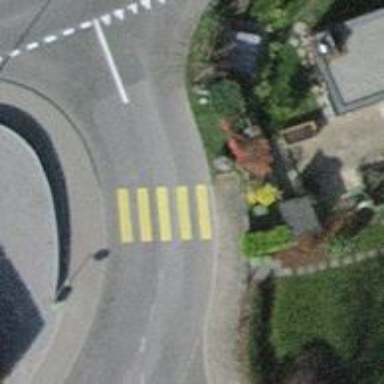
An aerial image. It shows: Uncontrolled crossing on the road.